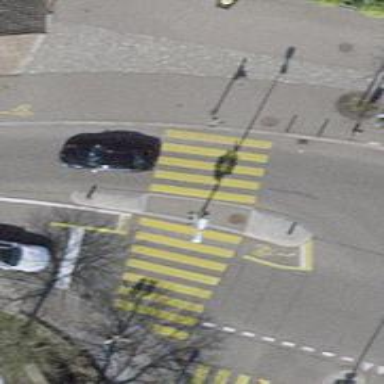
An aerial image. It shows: Tram crossing on the railway.